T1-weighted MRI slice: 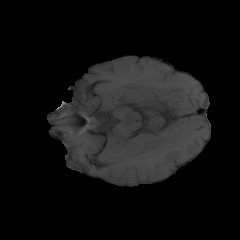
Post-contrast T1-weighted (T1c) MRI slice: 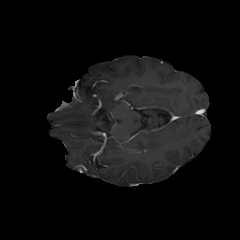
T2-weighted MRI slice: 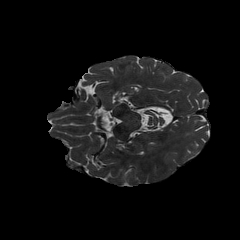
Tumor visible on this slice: no